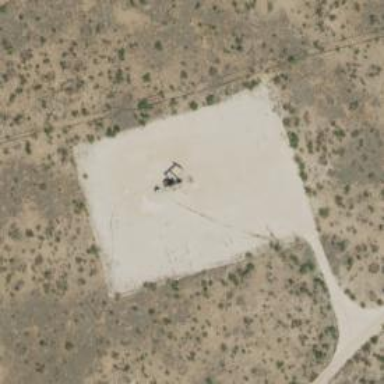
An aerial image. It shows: Petroleum well that is man-made.